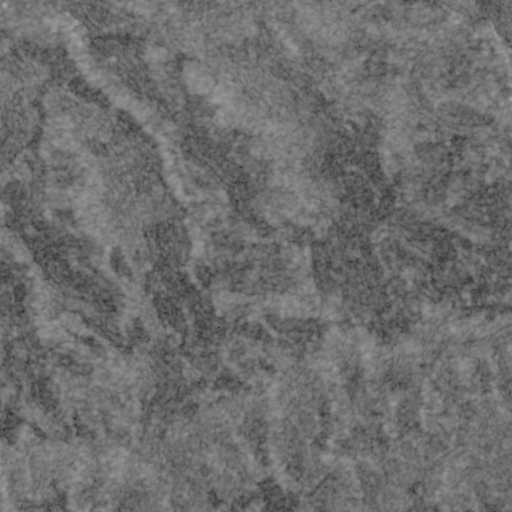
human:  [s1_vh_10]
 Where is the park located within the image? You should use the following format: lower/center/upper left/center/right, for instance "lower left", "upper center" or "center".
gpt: The park is located in the upper right of the image.
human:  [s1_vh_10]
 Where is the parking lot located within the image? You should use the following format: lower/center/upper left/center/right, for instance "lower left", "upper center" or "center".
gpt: The parking lot is located in the lower center of the image.
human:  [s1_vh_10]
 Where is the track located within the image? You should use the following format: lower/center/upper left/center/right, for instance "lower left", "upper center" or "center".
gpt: There is no track in the image.

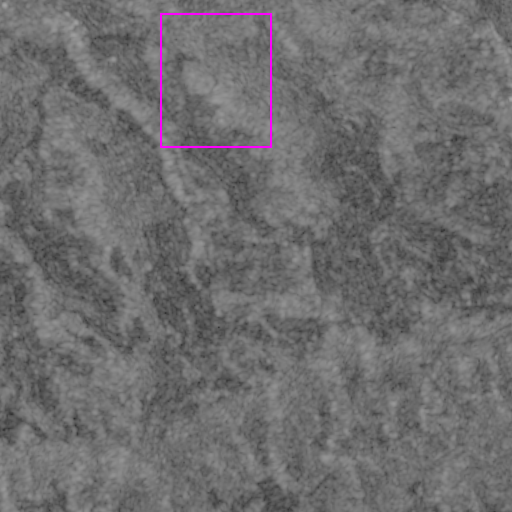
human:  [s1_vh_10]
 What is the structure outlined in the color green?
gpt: There is no green outline.
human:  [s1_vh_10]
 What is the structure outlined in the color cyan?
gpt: There is no structure outlined in cyan.